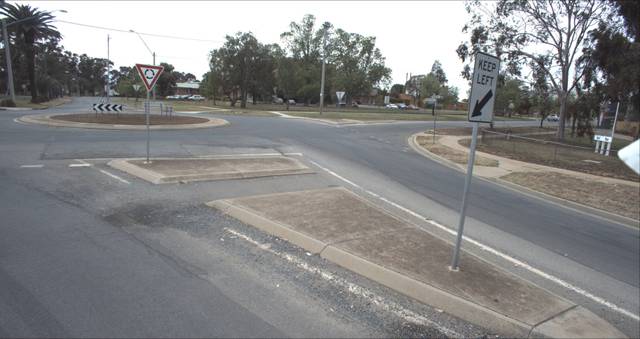
Region: Australia
Coordinates: -34.545, 146.407